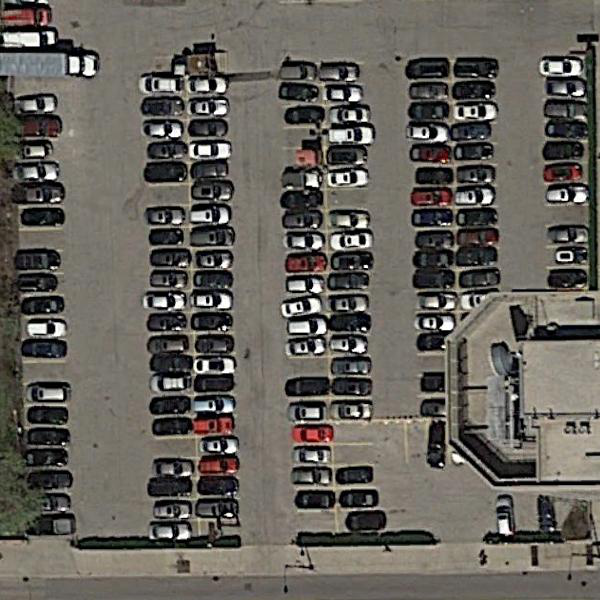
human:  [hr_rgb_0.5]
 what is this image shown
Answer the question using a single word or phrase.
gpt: parking lot